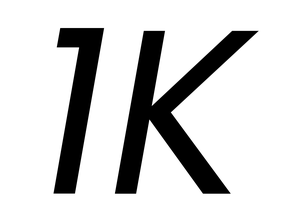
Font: Poppins-Italic